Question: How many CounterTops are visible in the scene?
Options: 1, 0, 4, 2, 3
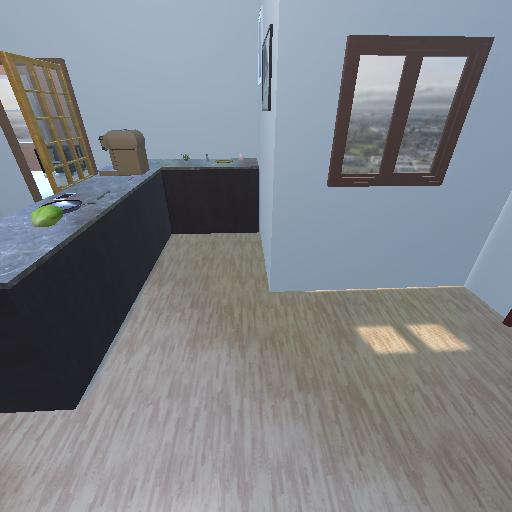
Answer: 1